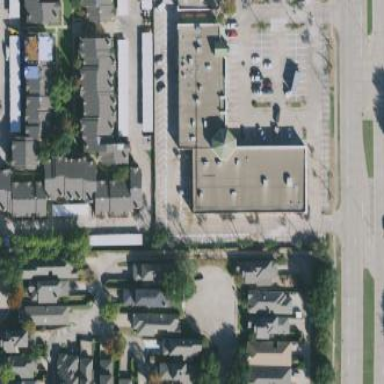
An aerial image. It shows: Flat roofed brown retail building.